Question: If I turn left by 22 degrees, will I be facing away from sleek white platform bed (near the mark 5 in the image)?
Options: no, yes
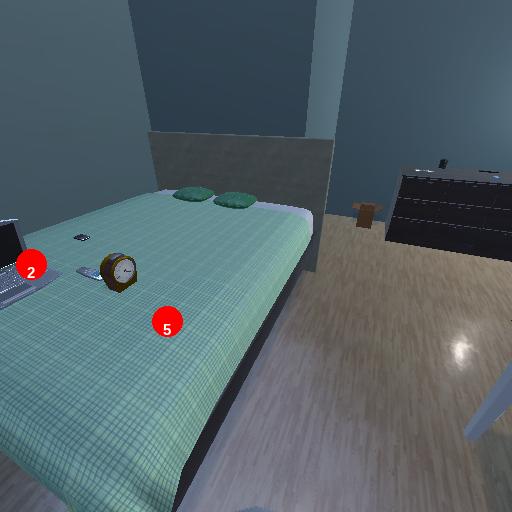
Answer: no